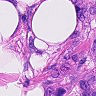
Metastatic tissue present: yes